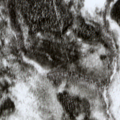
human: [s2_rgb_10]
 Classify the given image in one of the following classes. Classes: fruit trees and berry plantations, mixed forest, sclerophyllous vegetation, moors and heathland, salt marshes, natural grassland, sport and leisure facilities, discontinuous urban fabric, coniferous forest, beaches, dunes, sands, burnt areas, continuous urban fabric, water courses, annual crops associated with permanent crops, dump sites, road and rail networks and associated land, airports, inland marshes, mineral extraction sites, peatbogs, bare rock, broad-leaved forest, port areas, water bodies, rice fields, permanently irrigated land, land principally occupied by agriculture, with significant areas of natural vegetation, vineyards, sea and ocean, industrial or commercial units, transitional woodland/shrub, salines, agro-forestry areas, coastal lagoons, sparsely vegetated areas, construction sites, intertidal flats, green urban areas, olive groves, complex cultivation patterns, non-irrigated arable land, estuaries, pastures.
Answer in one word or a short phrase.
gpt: coniferous forest, mixed forest, peatbogs